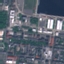
Label: Industrial